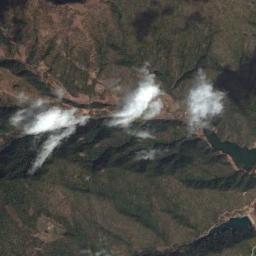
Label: cloud